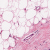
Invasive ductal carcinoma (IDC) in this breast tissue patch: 1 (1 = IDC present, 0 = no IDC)